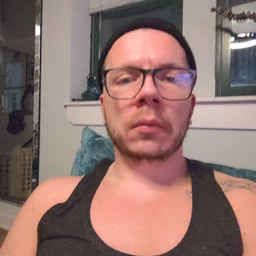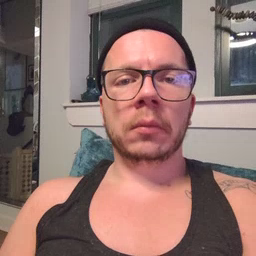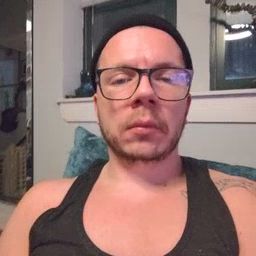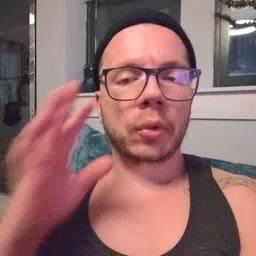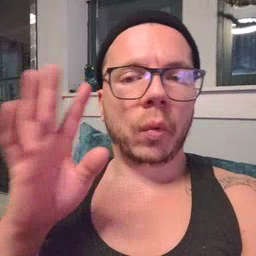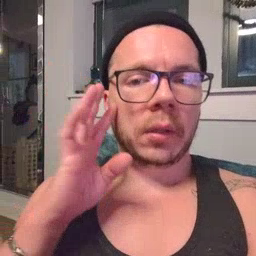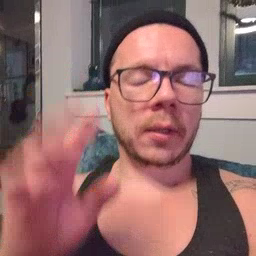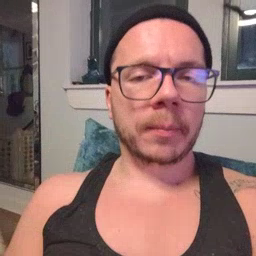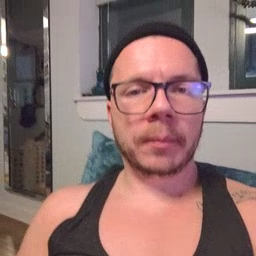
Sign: noisy